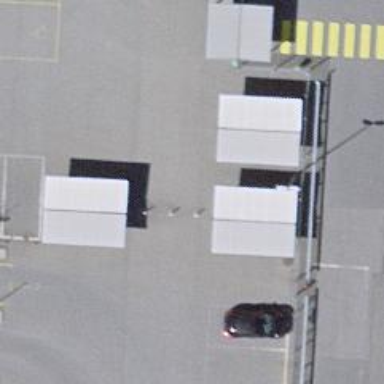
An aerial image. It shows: Bollard barrier.